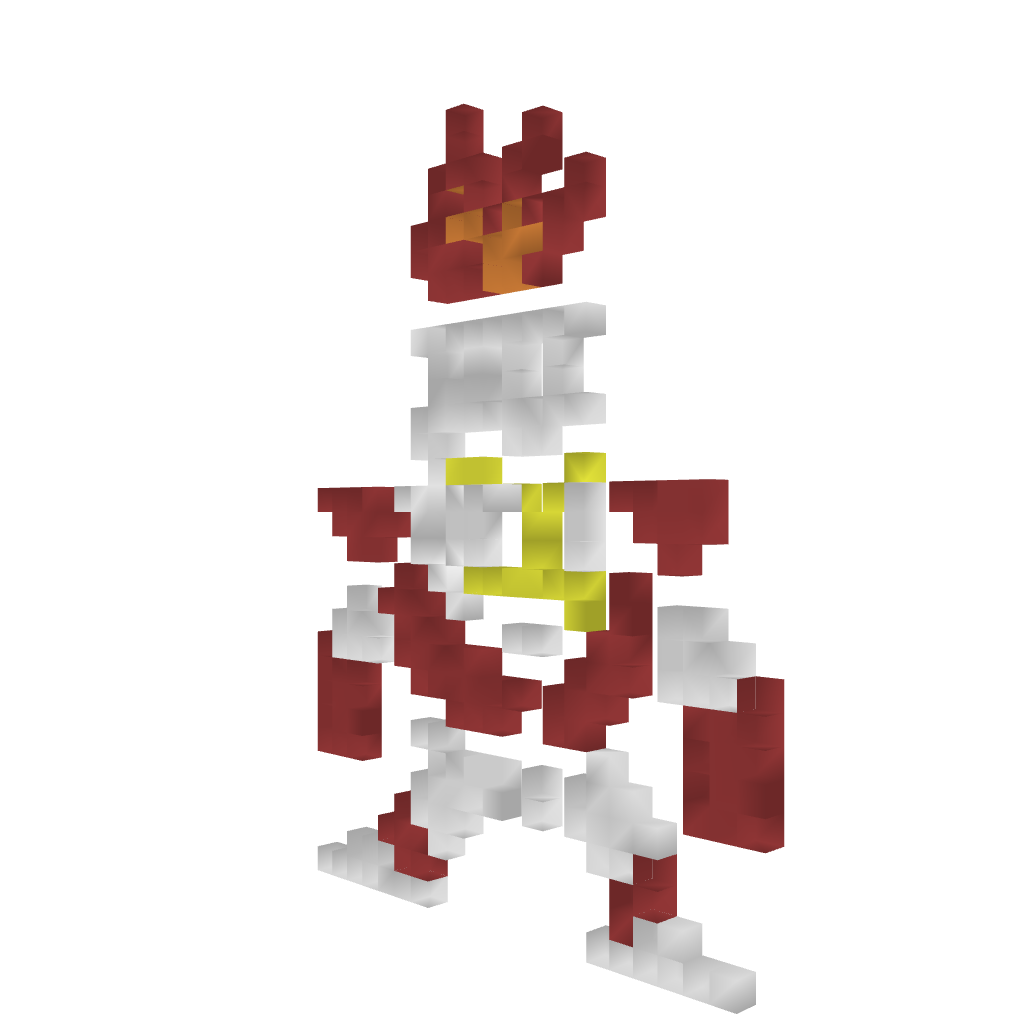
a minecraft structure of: Fireman (ErnieCIII) bad low quality